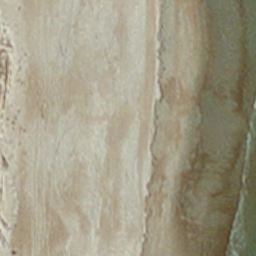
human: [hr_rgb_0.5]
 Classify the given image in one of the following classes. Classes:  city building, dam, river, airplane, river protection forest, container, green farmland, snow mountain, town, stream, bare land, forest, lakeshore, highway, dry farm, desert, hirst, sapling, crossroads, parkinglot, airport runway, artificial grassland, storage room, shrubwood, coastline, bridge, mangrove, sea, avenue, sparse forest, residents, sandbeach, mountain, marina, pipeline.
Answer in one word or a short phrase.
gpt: sandbeach